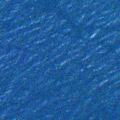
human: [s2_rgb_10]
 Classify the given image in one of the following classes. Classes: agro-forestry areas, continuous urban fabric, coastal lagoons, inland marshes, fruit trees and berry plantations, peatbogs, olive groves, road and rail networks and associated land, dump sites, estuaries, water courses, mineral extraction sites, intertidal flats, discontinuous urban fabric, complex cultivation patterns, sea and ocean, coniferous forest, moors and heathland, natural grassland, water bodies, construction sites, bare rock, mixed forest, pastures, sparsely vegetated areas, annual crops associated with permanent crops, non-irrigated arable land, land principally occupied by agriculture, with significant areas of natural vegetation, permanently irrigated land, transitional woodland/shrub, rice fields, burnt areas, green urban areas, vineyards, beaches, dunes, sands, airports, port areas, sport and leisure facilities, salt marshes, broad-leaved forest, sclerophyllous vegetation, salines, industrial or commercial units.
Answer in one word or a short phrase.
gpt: sea and ocean